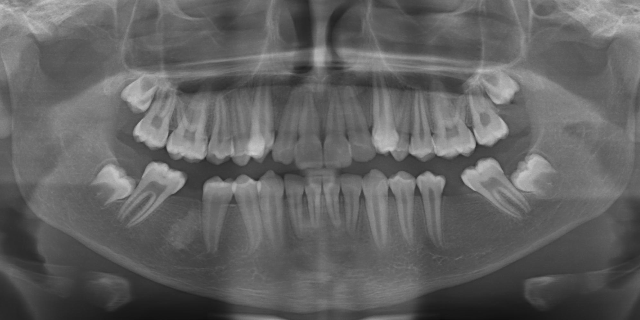
adult